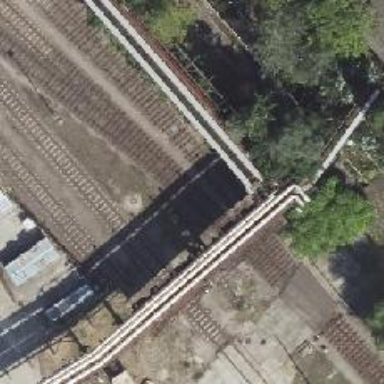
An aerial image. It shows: Railway yard in service.